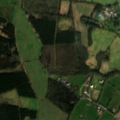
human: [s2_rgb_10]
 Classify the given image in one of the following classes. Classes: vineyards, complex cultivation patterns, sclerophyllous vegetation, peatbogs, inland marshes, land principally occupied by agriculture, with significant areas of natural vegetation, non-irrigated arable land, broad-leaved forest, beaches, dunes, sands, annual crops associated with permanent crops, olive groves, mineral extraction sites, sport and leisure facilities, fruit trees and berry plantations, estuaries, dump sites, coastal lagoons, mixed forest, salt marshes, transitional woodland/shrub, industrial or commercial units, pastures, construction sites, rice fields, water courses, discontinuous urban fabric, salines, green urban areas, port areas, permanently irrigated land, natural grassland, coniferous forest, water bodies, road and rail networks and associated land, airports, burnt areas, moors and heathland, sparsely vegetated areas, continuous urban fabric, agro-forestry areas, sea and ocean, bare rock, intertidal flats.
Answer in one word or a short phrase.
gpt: non-irrigated arable land, pastures, coniferous forest, mixed forest